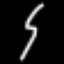
Label: squiggle